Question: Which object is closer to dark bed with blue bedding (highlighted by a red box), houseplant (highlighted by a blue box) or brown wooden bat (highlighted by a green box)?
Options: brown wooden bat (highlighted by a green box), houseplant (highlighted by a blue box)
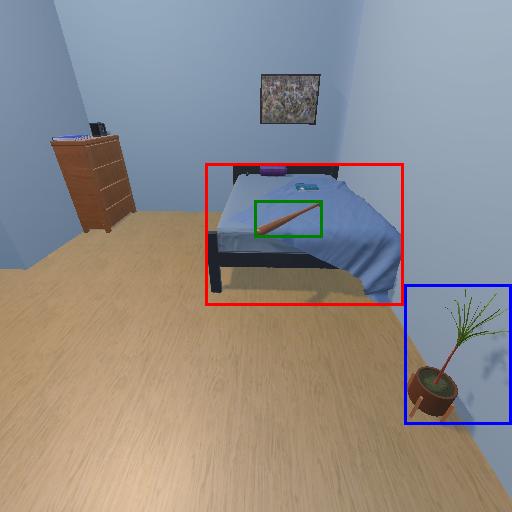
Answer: brown wooden bat (highlighted by a green box)